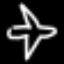
Label: airplane